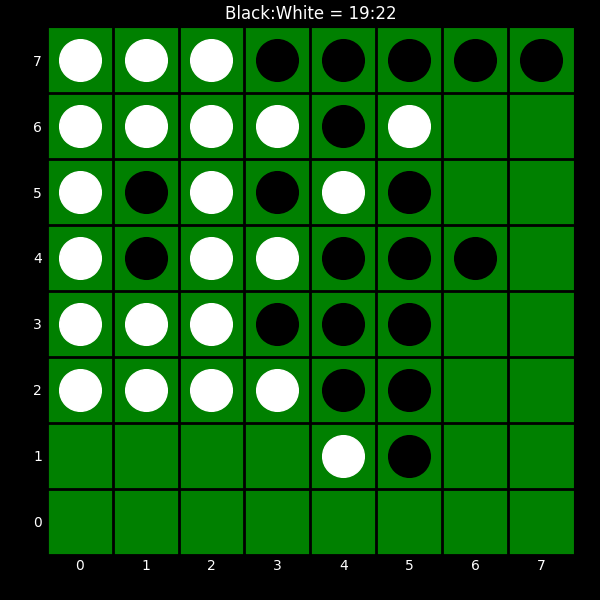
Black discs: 19
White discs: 22